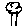
Label: tree